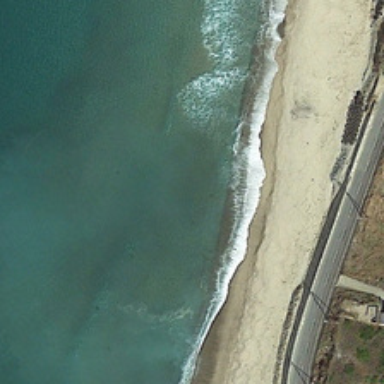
A road is lying alongside the coastline and there are houses on the other side of the road .